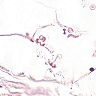
Metastatic tissue present: no